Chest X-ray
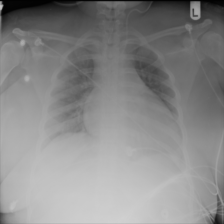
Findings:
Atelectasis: negative
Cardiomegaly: negative
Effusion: negative
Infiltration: negative
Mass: negative
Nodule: negative
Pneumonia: negative
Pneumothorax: negative
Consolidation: negative
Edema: negative
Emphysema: negative
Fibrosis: negative
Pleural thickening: negative
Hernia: negative